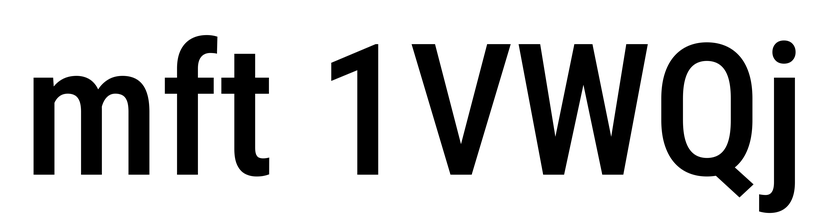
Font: Roboto_Condensed_Medium